Field crop: tomato
Growth stage: 2
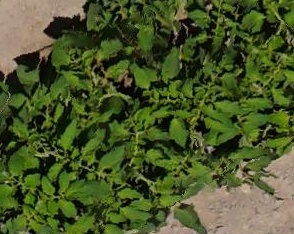
Species: tomato